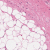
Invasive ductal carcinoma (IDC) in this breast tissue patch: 0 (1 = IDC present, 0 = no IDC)